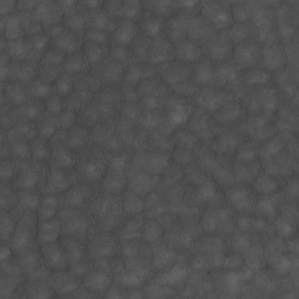
Label: non_frost